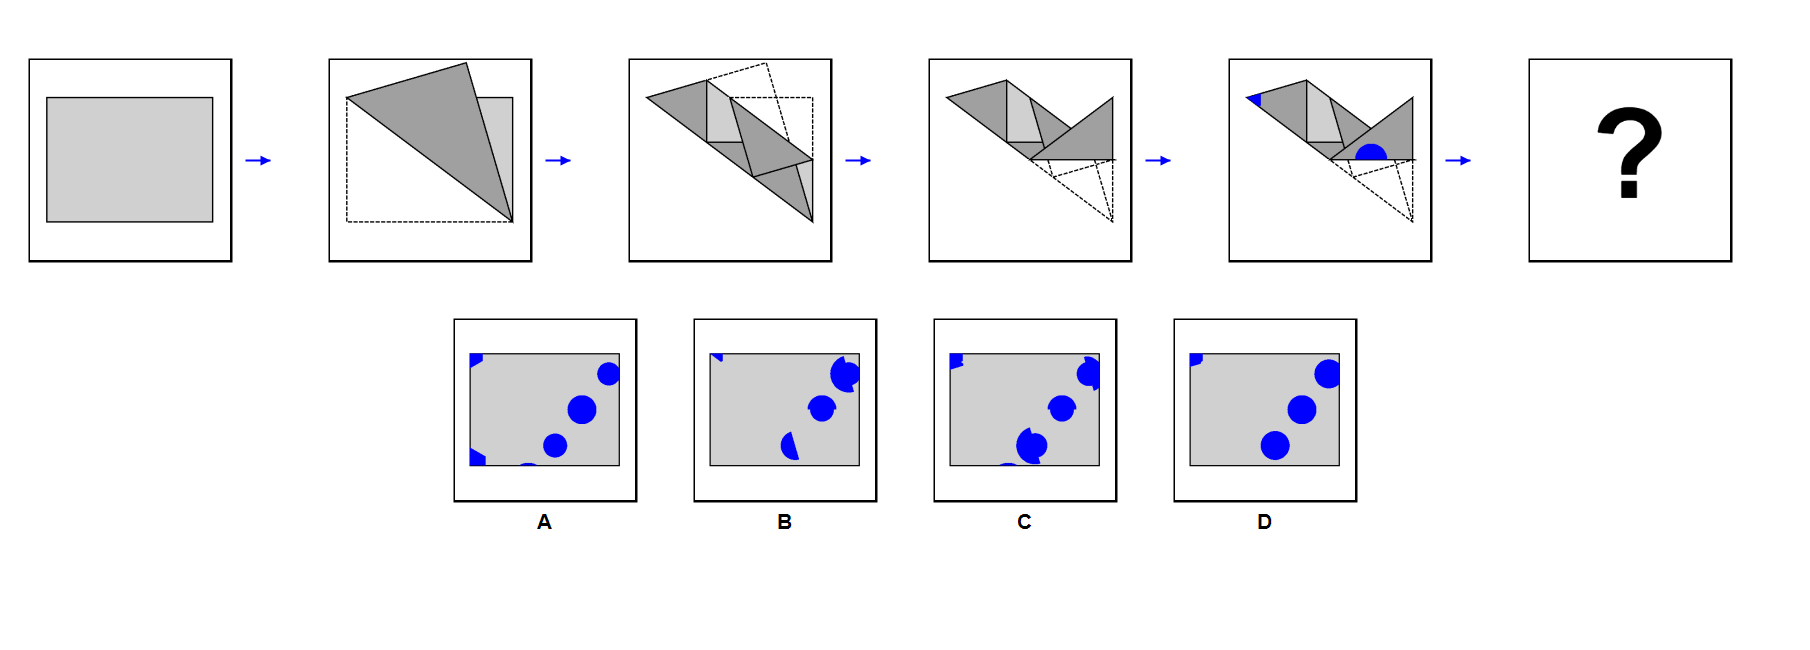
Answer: D